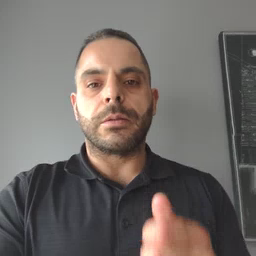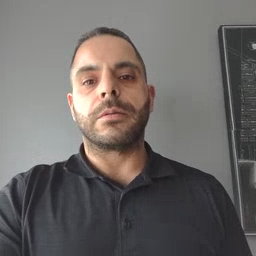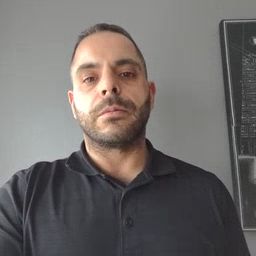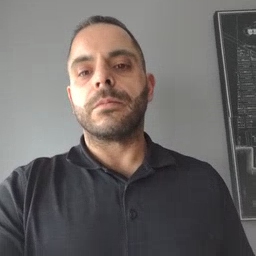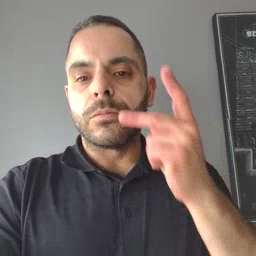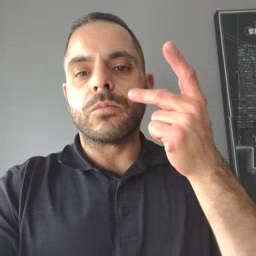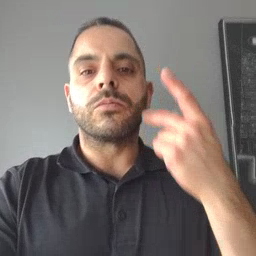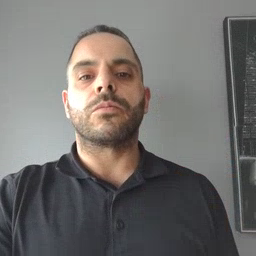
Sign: kitty